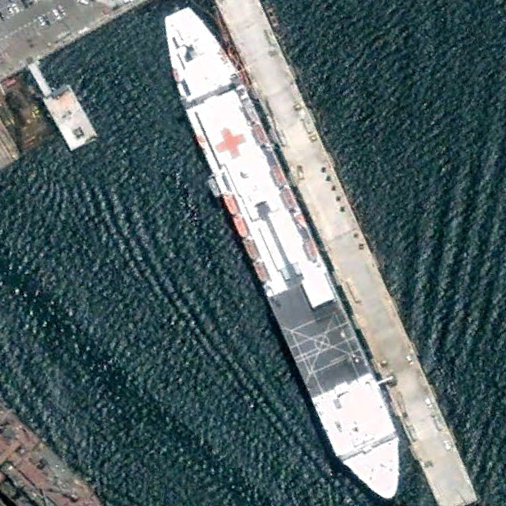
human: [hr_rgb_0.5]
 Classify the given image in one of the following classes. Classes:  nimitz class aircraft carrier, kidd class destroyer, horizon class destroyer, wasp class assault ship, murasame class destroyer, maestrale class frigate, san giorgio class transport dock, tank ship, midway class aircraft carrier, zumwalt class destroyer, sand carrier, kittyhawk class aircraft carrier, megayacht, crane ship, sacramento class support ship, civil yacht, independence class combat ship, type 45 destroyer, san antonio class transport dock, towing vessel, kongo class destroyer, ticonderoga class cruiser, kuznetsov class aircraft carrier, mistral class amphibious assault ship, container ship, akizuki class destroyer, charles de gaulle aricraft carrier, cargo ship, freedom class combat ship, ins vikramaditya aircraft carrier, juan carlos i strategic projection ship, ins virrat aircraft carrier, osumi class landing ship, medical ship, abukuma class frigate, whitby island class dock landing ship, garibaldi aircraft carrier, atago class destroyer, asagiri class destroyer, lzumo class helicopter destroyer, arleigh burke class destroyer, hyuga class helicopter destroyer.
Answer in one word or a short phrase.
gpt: Medical ship